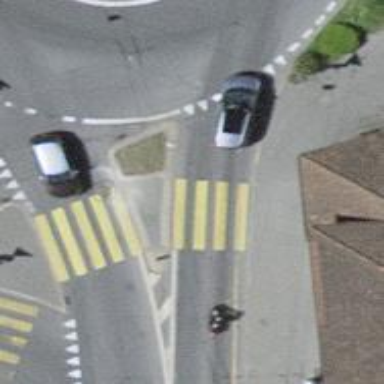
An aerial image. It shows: Kerb serving as barrier.